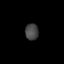
Tissue: prostate
Cell type: T cells
Senescence score: 0.3082
Nuclear area (px): 214
Mean DAPI intensity: 69.846